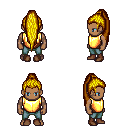
a pixel art fantasy rpg character, male body template, human, dark skin, gold chest armor, teal pants, blonde extra-long topknot hairstyle, brown shoes, four views (front, back, left, right), 2x2 character sprite sheet, small pixel art, hard edges, no anti-aliasing